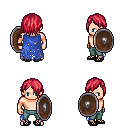
a pixel art fantasy rpg character, male body template, human, light skin, blue tattered cape, teal pants, ruby red bangs hairstyle, ghillies, shield, four views (front, back, left, right), 2x2 character sprite sheet, small pixel art, hard edges, no anti-aliasing